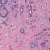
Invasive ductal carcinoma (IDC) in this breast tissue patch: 1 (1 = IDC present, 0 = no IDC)